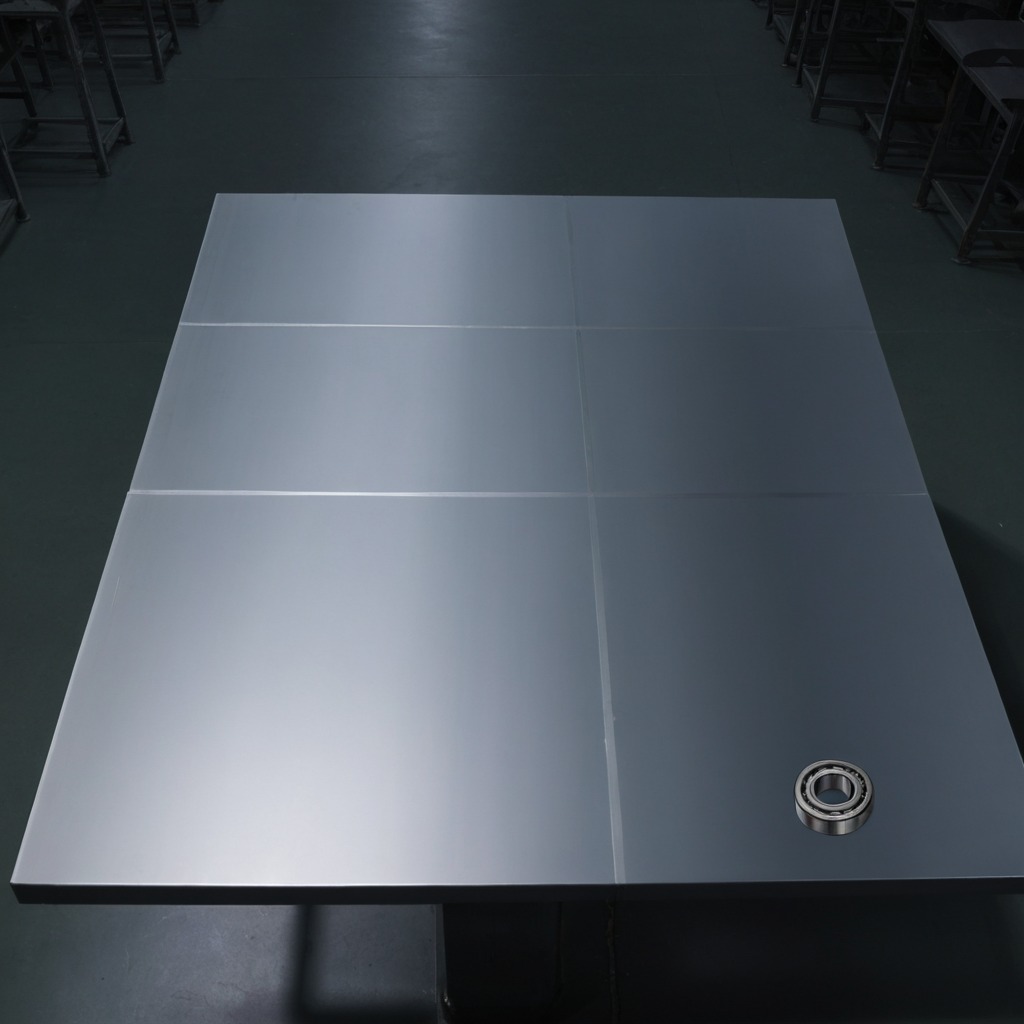
A metal ball bearing is lying on a clean empty table in the evening.